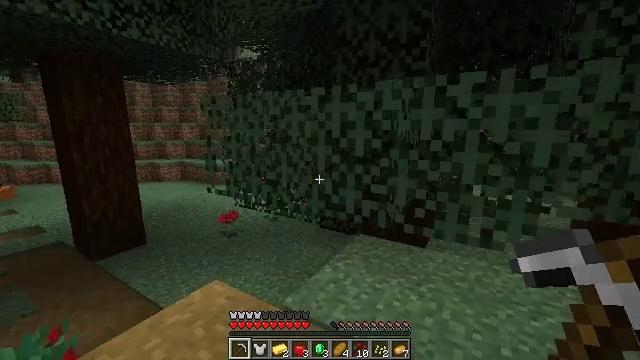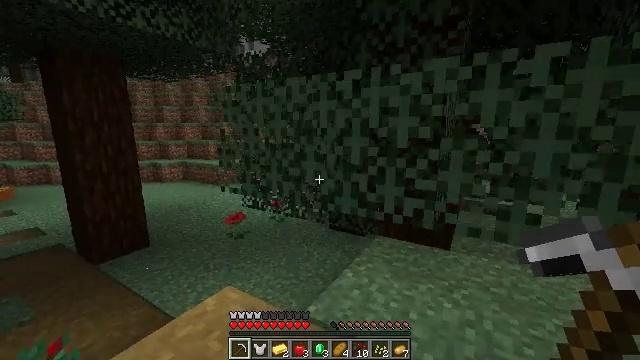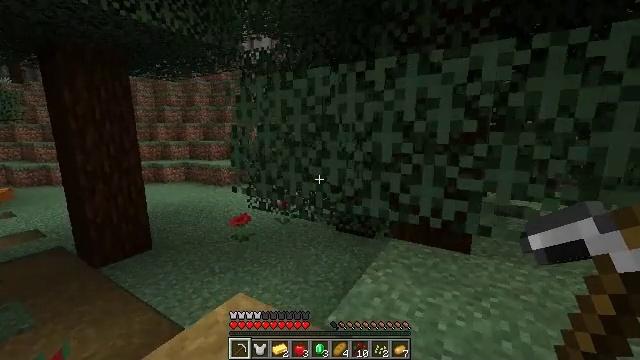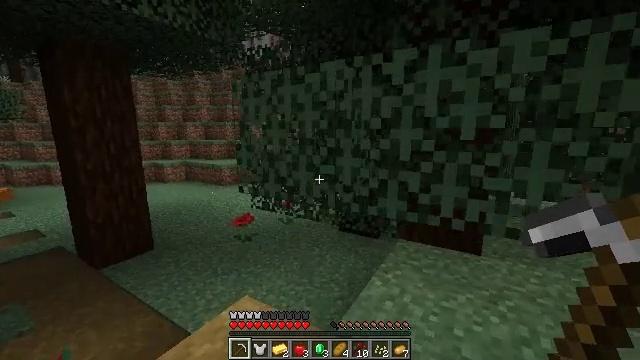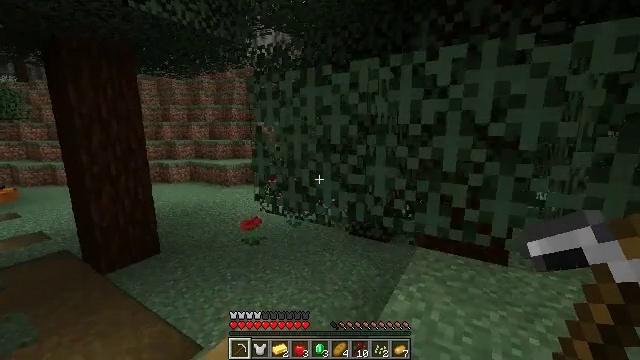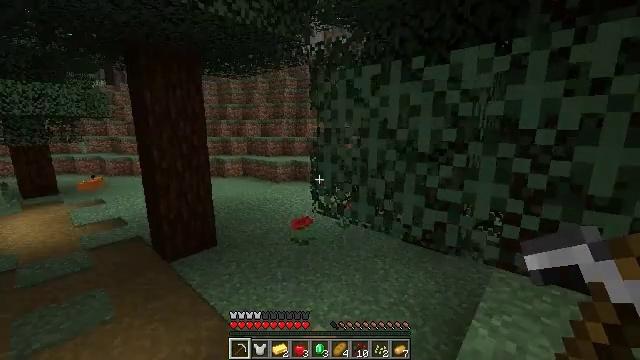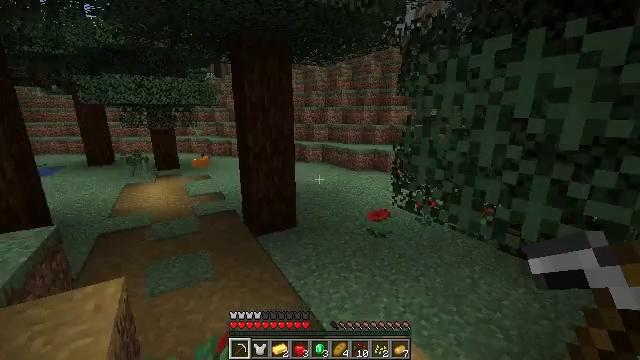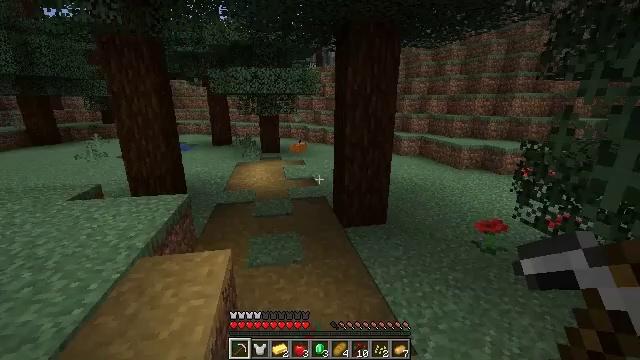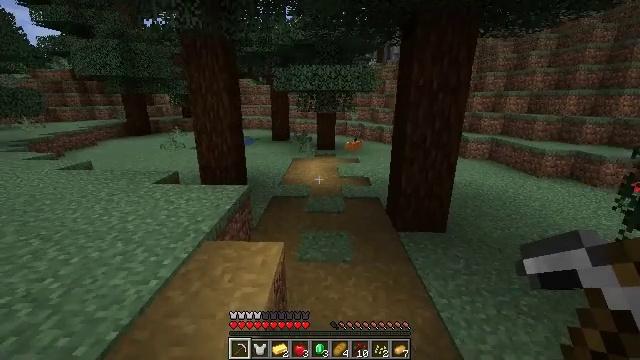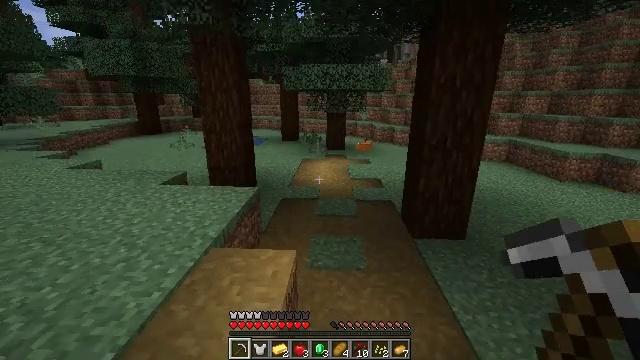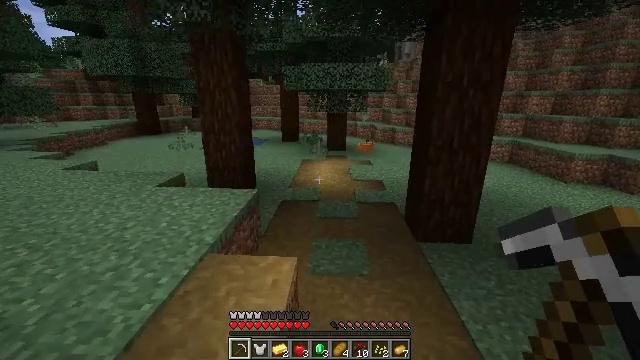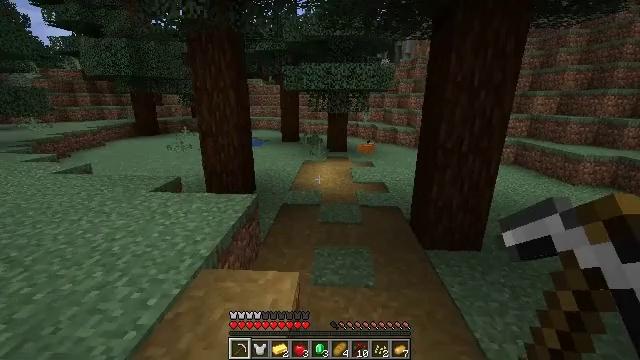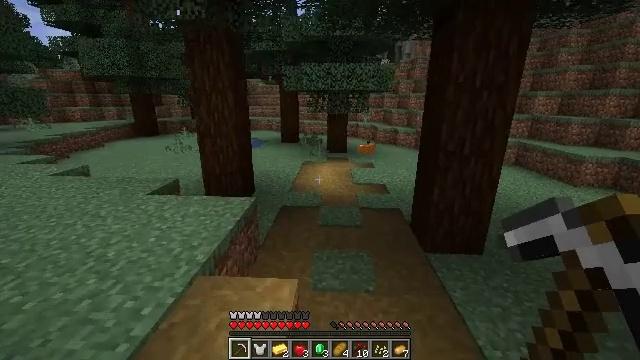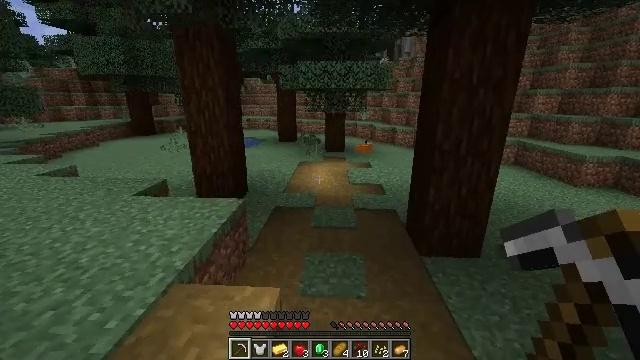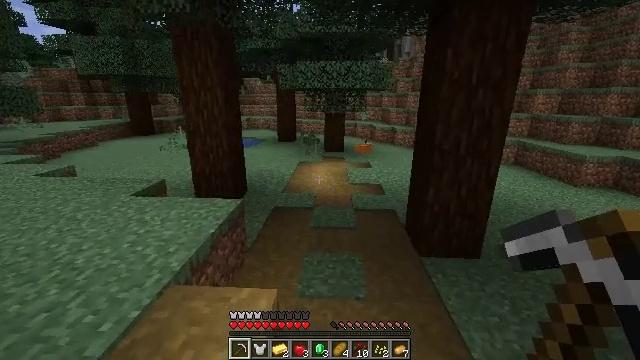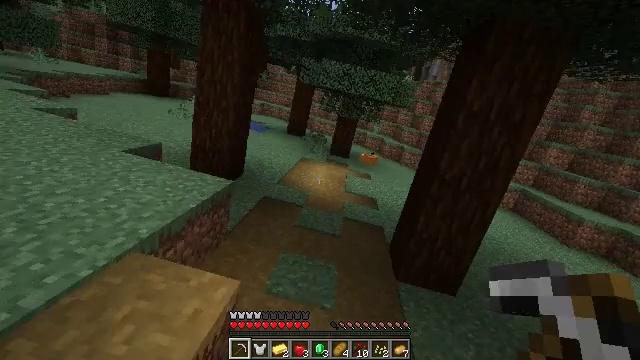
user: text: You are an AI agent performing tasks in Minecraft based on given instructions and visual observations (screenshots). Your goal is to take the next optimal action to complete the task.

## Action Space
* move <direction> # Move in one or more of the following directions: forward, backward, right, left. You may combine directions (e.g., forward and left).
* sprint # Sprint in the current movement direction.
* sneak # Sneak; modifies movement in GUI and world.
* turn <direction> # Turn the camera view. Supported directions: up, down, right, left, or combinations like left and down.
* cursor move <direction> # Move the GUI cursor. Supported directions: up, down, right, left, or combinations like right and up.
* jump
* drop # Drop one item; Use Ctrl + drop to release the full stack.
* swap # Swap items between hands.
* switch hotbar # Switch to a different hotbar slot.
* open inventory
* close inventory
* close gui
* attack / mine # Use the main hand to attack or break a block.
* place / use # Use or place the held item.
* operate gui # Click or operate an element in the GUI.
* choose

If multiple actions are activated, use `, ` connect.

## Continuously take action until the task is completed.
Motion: motion action
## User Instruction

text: Break the sweet berry bush to collect berries.
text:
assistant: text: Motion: move forward and move left
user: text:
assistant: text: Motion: move forward and move left
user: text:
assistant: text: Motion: move forward and move left
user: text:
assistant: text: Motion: move forward and move left
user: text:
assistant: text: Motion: move forward and move left, turn left
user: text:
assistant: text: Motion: move forward and move left, turn left and down
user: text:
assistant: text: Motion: move forward and move left, turn left and down
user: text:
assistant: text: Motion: move forward and move left, turn left
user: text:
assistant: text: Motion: move forward, turn left
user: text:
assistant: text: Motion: move forward
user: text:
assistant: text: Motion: move forward
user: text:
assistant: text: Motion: move forward and move right
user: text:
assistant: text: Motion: move forward and move right
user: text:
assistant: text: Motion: move forward and move right
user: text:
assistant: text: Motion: move forward
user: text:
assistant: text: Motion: move forward
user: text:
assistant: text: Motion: move forward, turn right and up
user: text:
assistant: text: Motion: move forward, turn right and up
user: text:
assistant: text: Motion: move forward, turn right and up
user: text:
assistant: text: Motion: move forward, turn right
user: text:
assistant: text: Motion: move forward, sprint, turn right
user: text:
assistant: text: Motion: move forward, sprint, turn right
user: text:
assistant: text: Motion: move forward, sprint, turn right
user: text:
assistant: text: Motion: move forward, sprint
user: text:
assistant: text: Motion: move forward, sprint
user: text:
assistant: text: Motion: move forward, sprint
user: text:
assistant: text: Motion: move forward, sprint
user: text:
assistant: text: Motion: move forward, sprint
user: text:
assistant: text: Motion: move forward, sprint
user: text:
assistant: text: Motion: move forward, sprint